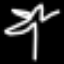
Label: palm tree